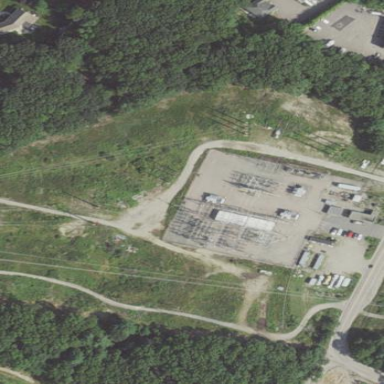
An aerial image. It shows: Outdoor power substation surrounded by fence. The substation is specifically for distribution purposes.